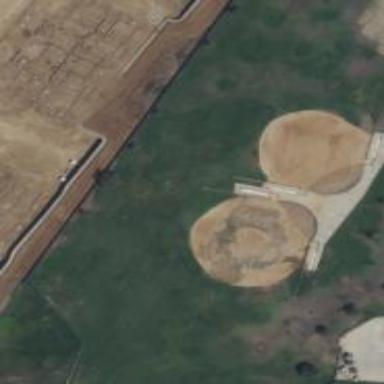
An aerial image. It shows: Baseball pitch for leisure land.